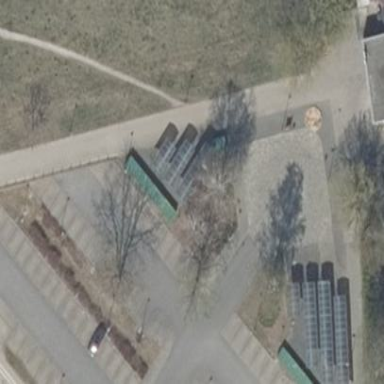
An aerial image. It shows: Bicycle parking area with stands available.